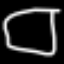
Label: square